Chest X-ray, PA view. Patient: 22 years old, sex M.
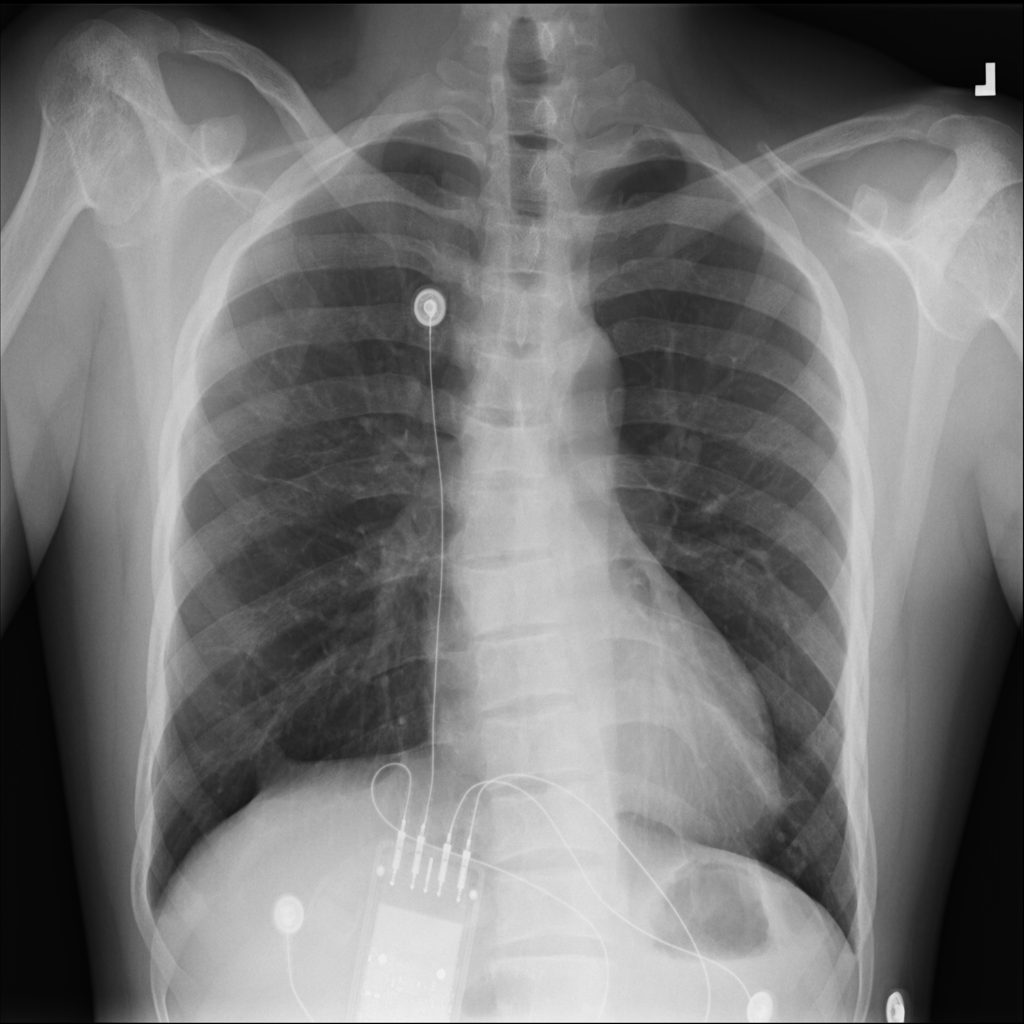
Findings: Infiltration, Nodule